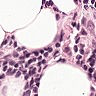
Metastatic tissue present: no